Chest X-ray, PA view. Patient: 58 years old, sex M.
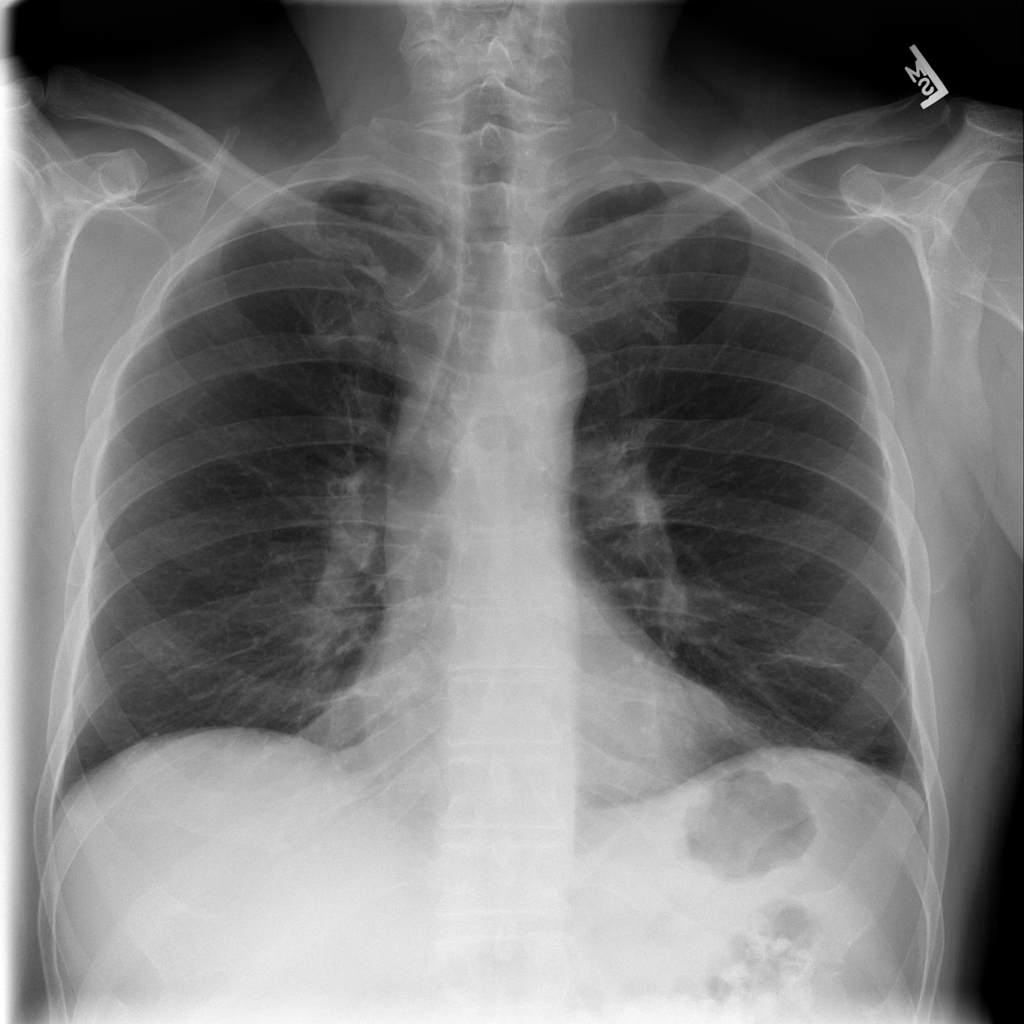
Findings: No Finding